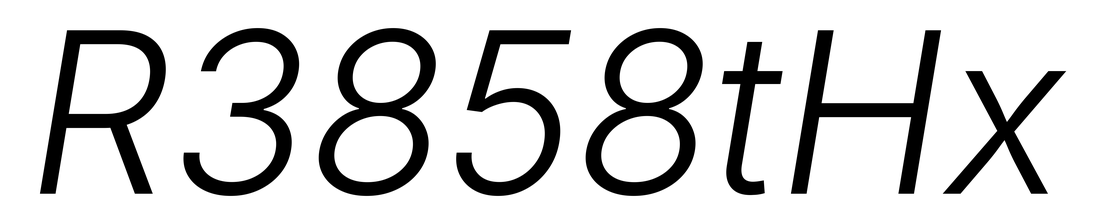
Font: Inter-Italic_Light_Italic